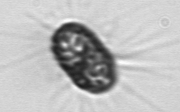
Label: Corethron_hystrix